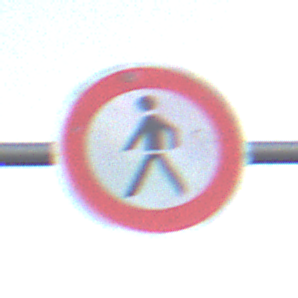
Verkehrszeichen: VerbotFussgaenger
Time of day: SunriseSunset
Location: Outdoor (Nature)
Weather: PartlyCloudy
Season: NotSpecified
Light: Natural